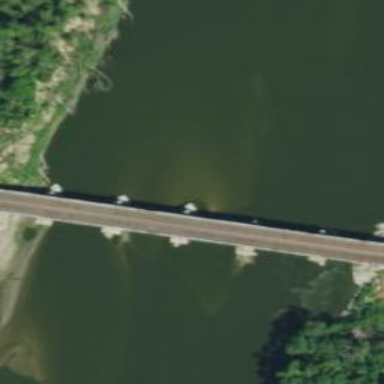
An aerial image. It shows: Viaduct bridge over railway tracks.